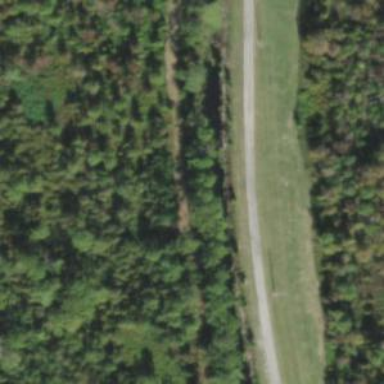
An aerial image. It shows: Track road with embankment.